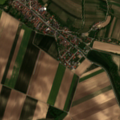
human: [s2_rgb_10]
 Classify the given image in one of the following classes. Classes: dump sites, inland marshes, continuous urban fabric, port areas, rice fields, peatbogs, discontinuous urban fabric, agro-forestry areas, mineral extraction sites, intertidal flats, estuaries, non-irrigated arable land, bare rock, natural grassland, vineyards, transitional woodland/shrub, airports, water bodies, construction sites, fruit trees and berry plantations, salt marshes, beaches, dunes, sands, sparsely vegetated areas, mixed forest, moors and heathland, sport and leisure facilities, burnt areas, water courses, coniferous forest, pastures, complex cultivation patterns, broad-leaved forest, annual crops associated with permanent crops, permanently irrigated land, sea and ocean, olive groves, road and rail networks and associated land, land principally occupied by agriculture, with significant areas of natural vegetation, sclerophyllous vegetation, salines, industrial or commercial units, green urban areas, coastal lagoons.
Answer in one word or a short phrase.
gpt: discontinuous urban fabric, non-irrigated arable land, vineyards, land principally occupied by agriculture, with significant areas of natural vegetation